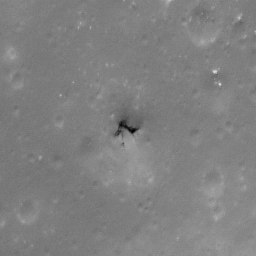
Pit: Copernicus 3
Host crater: Copernicus
Host type: impact_melt
Lunar coordinates: latitude 9.993, longitude 340.715